Question: I have a database table below.

And I want to get list of all DBKey that have: at least one entry with Staled=1, and the last entry is Staled=0
The list should not contain DBKey that has only Staled=0 OR Staled=1.
In this example, the list would be: DBKey=2 and DBKey=3
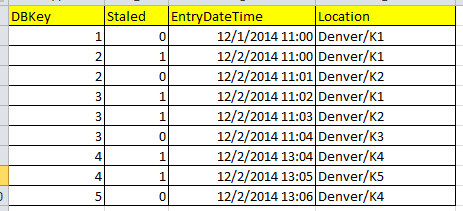
Answer: I think this should do the trick:
'''
SELECT DISTINCT T.DBKey
FROM TABLE T
WHERE
-- checks that the DBKey has at least one entry with Staled = 1
EXISTS (
SELECT DISTINCT Staled
FROM TABLE
WHERE DBKey = T.DBKey
AND Staled = 1
)
-- checks that the last Staled entry for this DBKey is 0
AND EXISTS (
SELECT DISTINCT Staled
FROM TABLE
WHERE DBKey = T.DBKey
AND Staled = 0
AND EntryDateTime = (
SELECT MAX(EntryDateTime)
FROM TABLE
WHERE DBKey = T.DBKey
)
)
'''
Here is a working <URL> of the query, using your sample data.
The idea is to use 'EXISTS' to look for those individual conditions that you've described. I've added comments to my code to explain what each does.